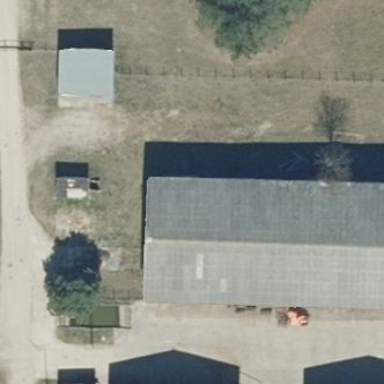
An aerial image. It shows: Gabled grey roof on farm auxiliary building. The roof is oriented along the length of the structure.